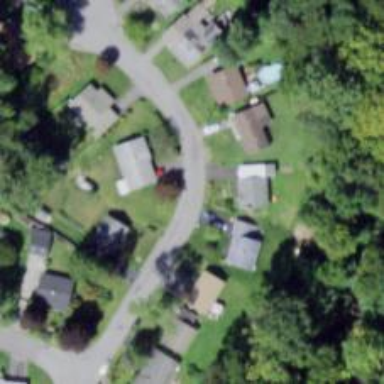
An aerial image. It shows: Residential road.